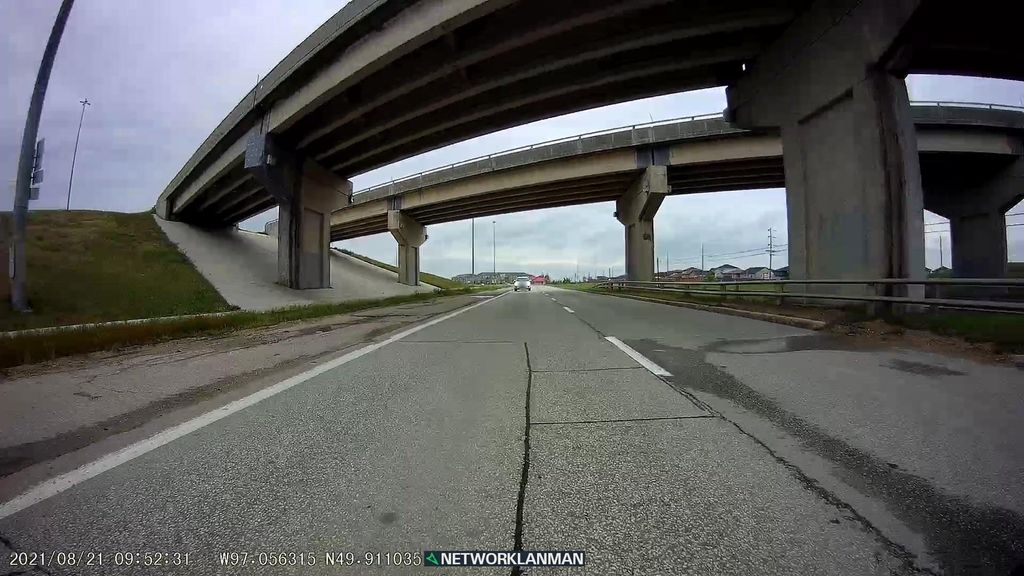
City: winnipeg